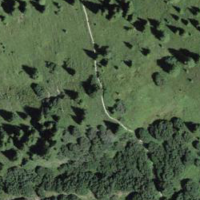
EUNIS habitat code: 26
Species observed at this site:
Traunsteinera globosa
Dactylorhiza majalis